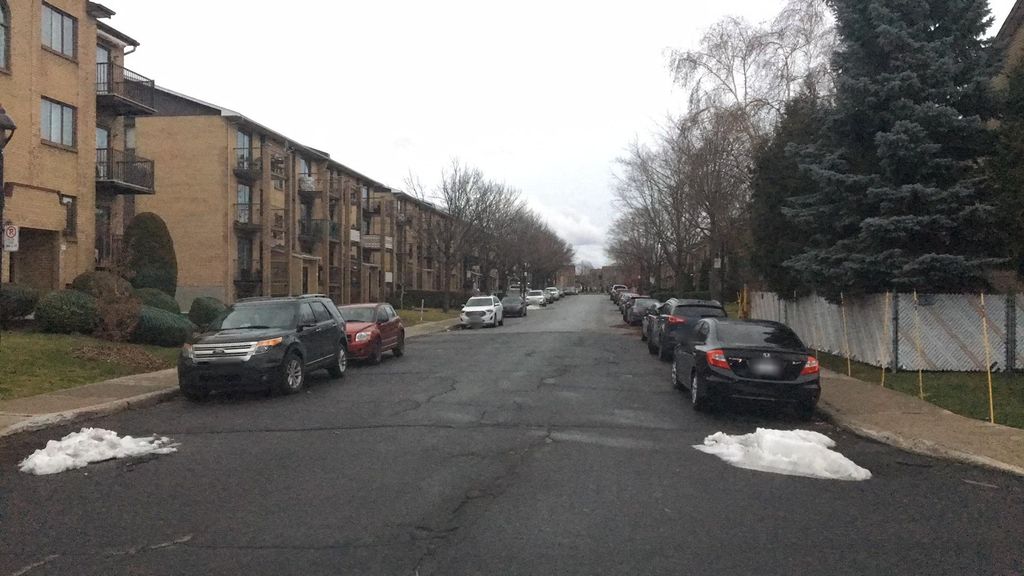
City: montreal